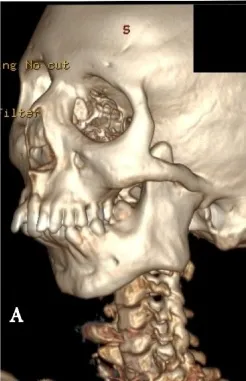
Computed Tomographic Images. . A: Pre - op TMJ Ankylosis.
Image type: radiology (ct)